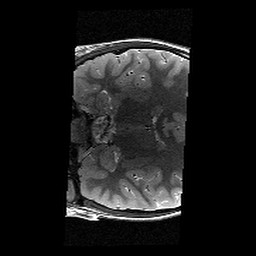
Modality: T2w
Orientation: coronal
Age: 9
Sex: female
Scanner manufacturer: siemens
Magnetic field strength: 3 T
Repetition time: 9.23 s
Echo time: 0.067 s